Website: crate-barrel
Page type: delivery-shipping
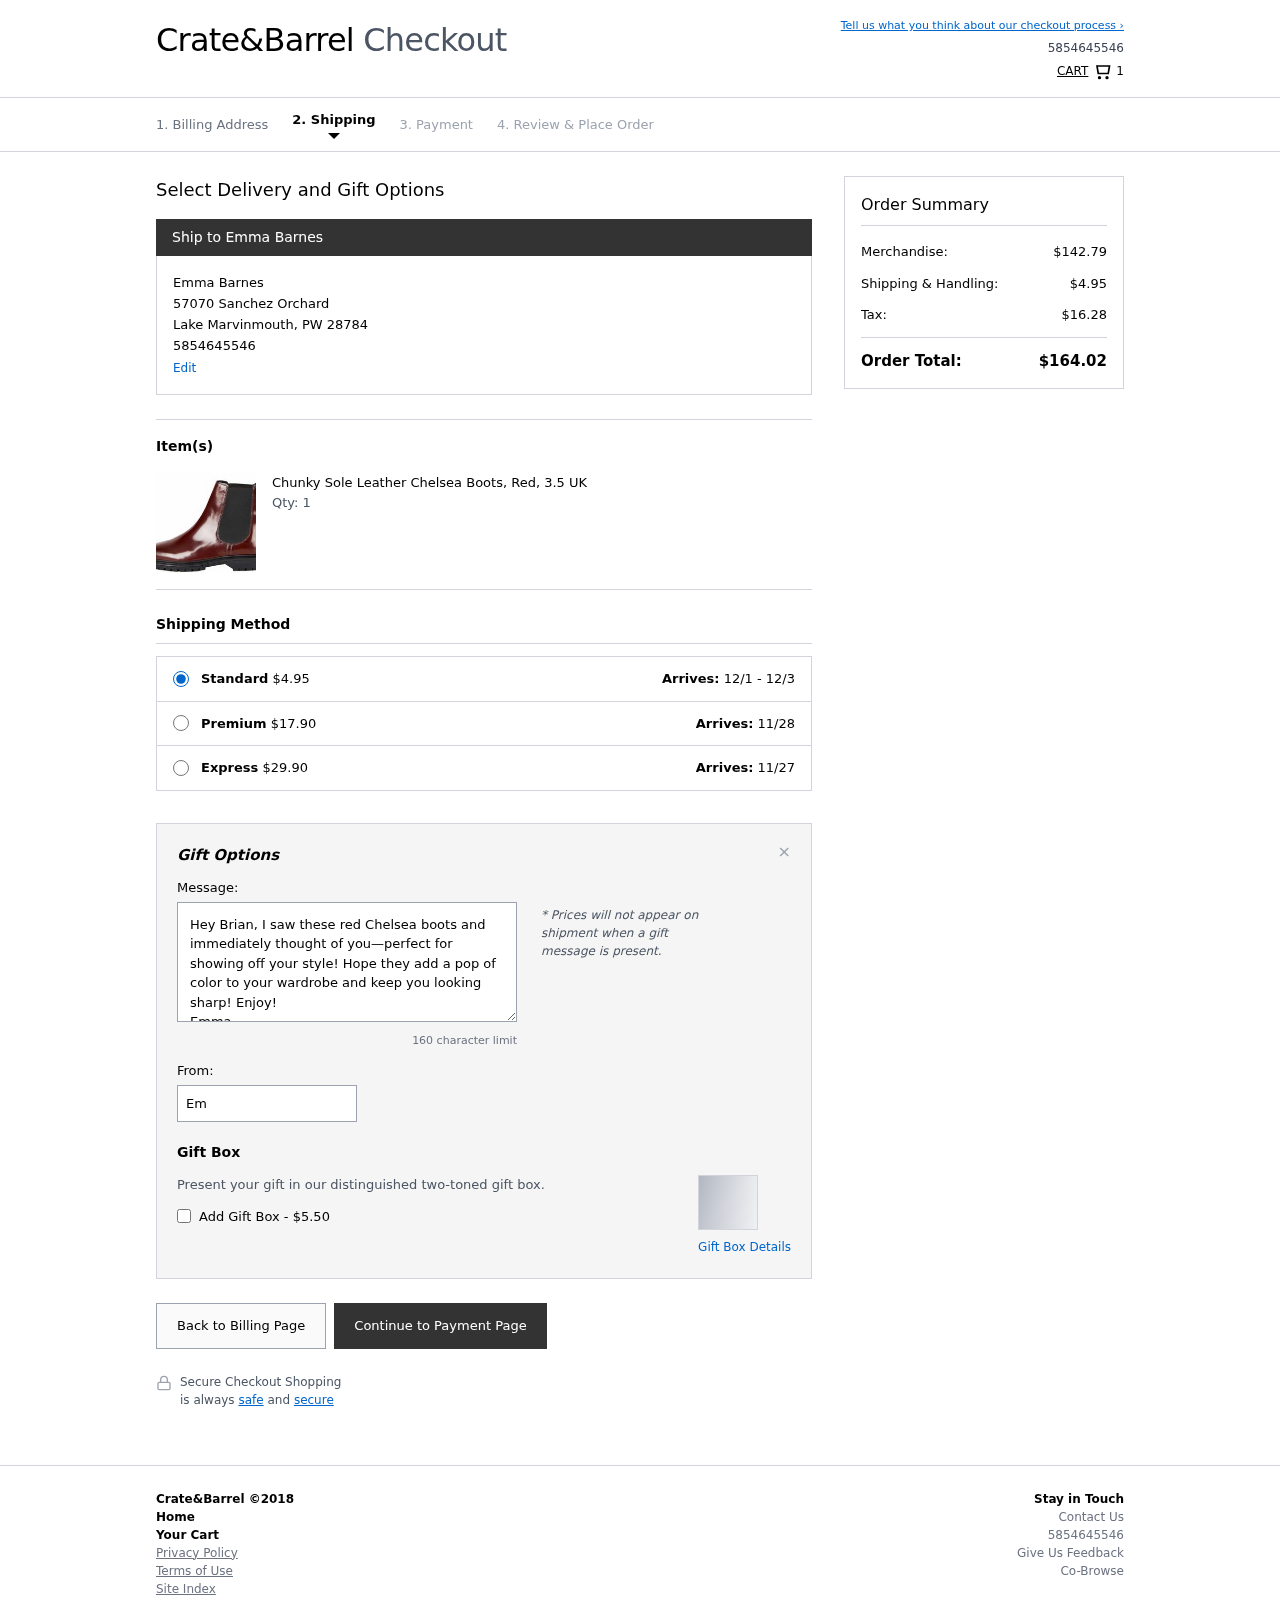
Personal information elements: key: PII_CITY
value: Lake Marvinmouth
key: PII_FULLNAME
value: Emma Barnes
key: PII_PHONE
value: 5854645546
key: PII_POSTCODE
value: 28784
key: PII_STATE_ABBR
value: PW
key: PII_STREET
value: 57070 Sanchez Orchard
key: PII_FIRSTNAME
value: Emma
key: PII_LASTNAME
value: Barnes
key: PII_FULLNAME2
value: Emma Barnes
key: PII_FULLNAME3
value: Emma Barnes
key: PII_FIRSTNAME2
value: Emma
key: PII_FIRSTNAME3
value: Emma
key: PII_LASTNAME2
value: Barnes
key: PII_LASTNAME3
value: Barnes
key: PII_FIRSTNAME_DERIVED
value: Emma
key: PII_LASTNAME_DERIVED
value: Barnes
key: PII_FULLNAME_DERIVED
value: Emma Barnes
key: PII_NAME_FULL_DERIVED
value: Emma Barnes
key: PII_PHONE_LINE
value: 5546
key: PII_PHONE_SUFFIX
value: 5546
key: PII_PHONE2
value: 5854645546
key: PII_PHONE3
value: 5854645546
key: PII_PHONE_NUMERIC
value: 5854645546
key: PII_PHONE_LINE_NUMERIC
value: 5546
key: PII_PHONE_SUFFIX_NUMERIC
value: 5546
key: PII_PHONE2_NUMERIC
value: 5854645546
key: PII_PHONE3_NUMERIC
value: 5854645546
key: PII_PHONE_DIGITS
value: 5854645546
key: PII_PHONE_LAST4
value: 5546
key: PII_GIFT_MESSAGE
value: Hey Brian, I saw these red Chelsea boots and immediately thought of you—perfect for showing off your style! Hope they add a pop of color to your wardrobe and keep you looking sharp! Enjoy!
Emma
Product elements: key: PRODUCT1_NAME
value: Chunky Sole Leather Chelsea Boots, Red, 3.5 UK
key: PRODUCT1_QUANTITY
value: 1
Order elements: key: ORDER_NUM_ITEMS
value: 1
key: ORDER_SHIPPING_COST
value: $4.95
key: ORDER_DELIVERY_DATE
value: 12/1 - 12/3
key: PREMIUM_SHIPPING_COST
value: $17.90
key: PREMIUM_DELIVERY_DATE
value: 11/28
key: EXPRESS_SHIPPING_COST
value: $29.90
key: EXPRESS_DELIVERY_DATE
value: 11/27
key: ORDER_SUBTOTAL
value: $142.79
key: ORDER_SHIPPING_COST2
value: $4.95
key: ORDER_TAX
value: $16.28
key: ORDER_TOTAL
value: $164.02